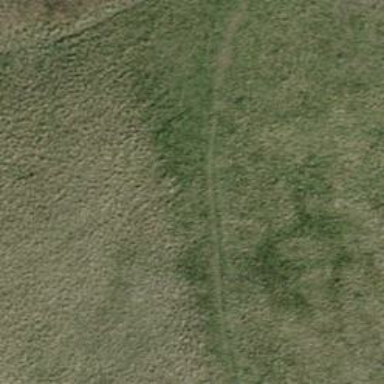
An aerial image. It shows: Path on the ground.